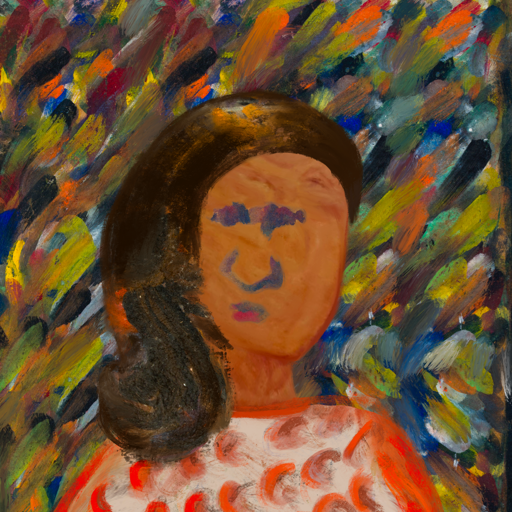
Background: An_Impression, Head And Neck Front: Pious_Lady, Face Front: In_The_Sun, Bust: Rupkatha, Hair Front: Gypsy_Queen, Head Accessory: Blank, Second Necklace: Blank, Necklace: Blank, Baby: Blank